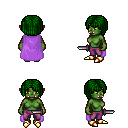
a pixel art fantasy rpg character, female body template, orc, green skin, lavender cape, magenta pants, green pageboy hairstyle, gold boots, dagger, four views (front, back, left, right), 2x2 character sprite sheet, small pixel art, hard edges, no anti-aliasing